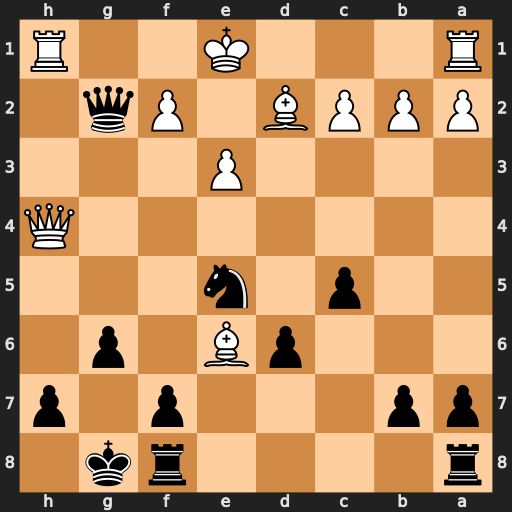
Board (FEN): r4rk1/pp3p1p/3pB1p1/2p1n3/7Q/4P3/PPPB1Pq1/R3K2R
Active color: b
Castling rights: KQ
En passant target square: -
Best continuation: Nf3+ Ke2 Nxh4